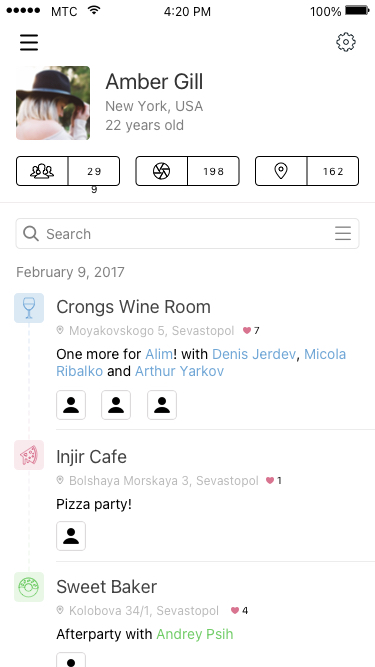
Text in this UI design:
Afterparty with Andrey Psih
4
Kolobova 34/1, Sevastopol
Sweet Baker
Pizza party!
1
Bolshaya Morskaya 3, Sevastopol
Injir Cafe
One more for Alim! with Denis Jerdev, Micola Ribalko and Arthur Yarkov
7
Moyakovskogo 5, Sevastopol
Crongs Wine Room
February 9, 2017
Search
22 years old
New York, USA
Amber Gill